Question: Our application created an invoice using the PayPal REST API. I then navigated to the newly created invoice on the PayPal site and discovered the following message:

Only basic actions can be taken on the invoice (Archive, Cancel, Remind). Our goal was to initiate invoices, then the user could use the PayPal site to verify/edit before sending. Is it possible to allow the user to edit and send invoices created by apps?
For reference: <URL>
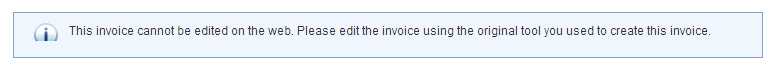
Answer: I'm finding the same thing with the Classic API. It looks like the only way to update invoices created over the API is to use the UpdateInvoice API.